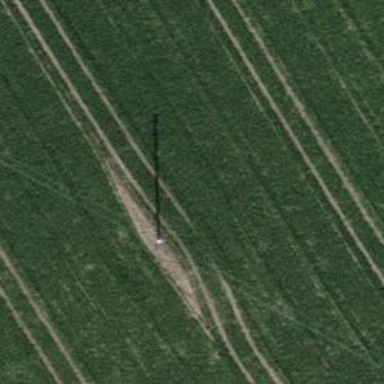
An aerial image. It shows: Minor power line.